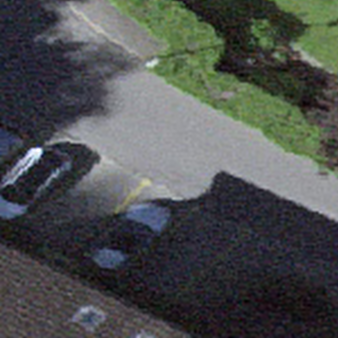
Label: other